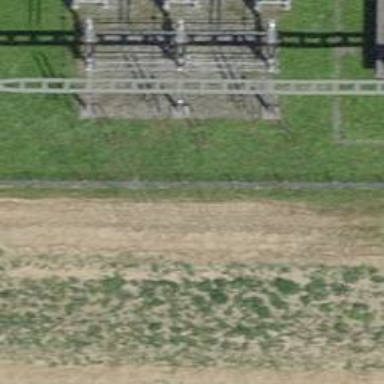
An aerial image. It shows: Power line with three cables.